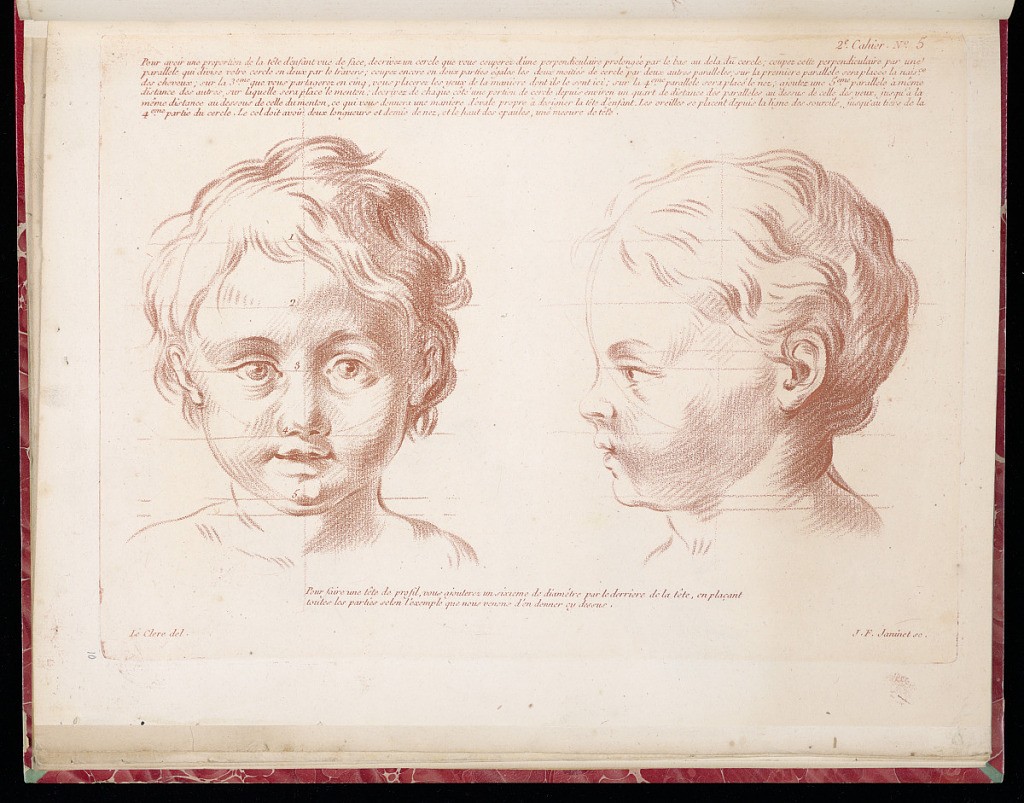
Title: Studies of a Head
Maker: Pierre Thomas Le Clerc, French, ca. 1740 - ca. 1796
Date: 1773
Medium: Crayon-manner with red ink on laid paper
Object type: Print
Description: Study of a child's head from the front and profile, with accompanying explanatory text, from a series of figure studies for the education of artists and amateurs, printed in red ink in the crayon manner. The plate is numbered and signed.